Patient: sex M, age 51
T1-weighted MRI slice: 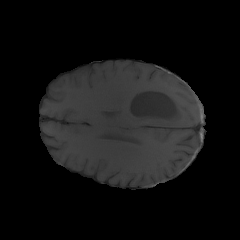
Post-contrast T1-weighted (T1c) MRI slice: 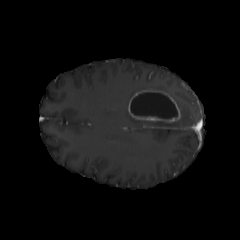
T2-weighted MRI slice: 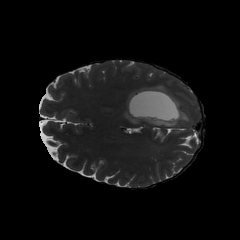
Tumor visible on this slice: yes
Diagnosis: Glioblastoma, IDH-wildtype
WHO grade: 4